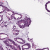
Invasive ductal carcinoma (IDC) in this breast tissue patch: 1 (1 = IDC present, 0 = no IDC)